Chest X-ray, PA view. Patient: 37 years old, sex M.
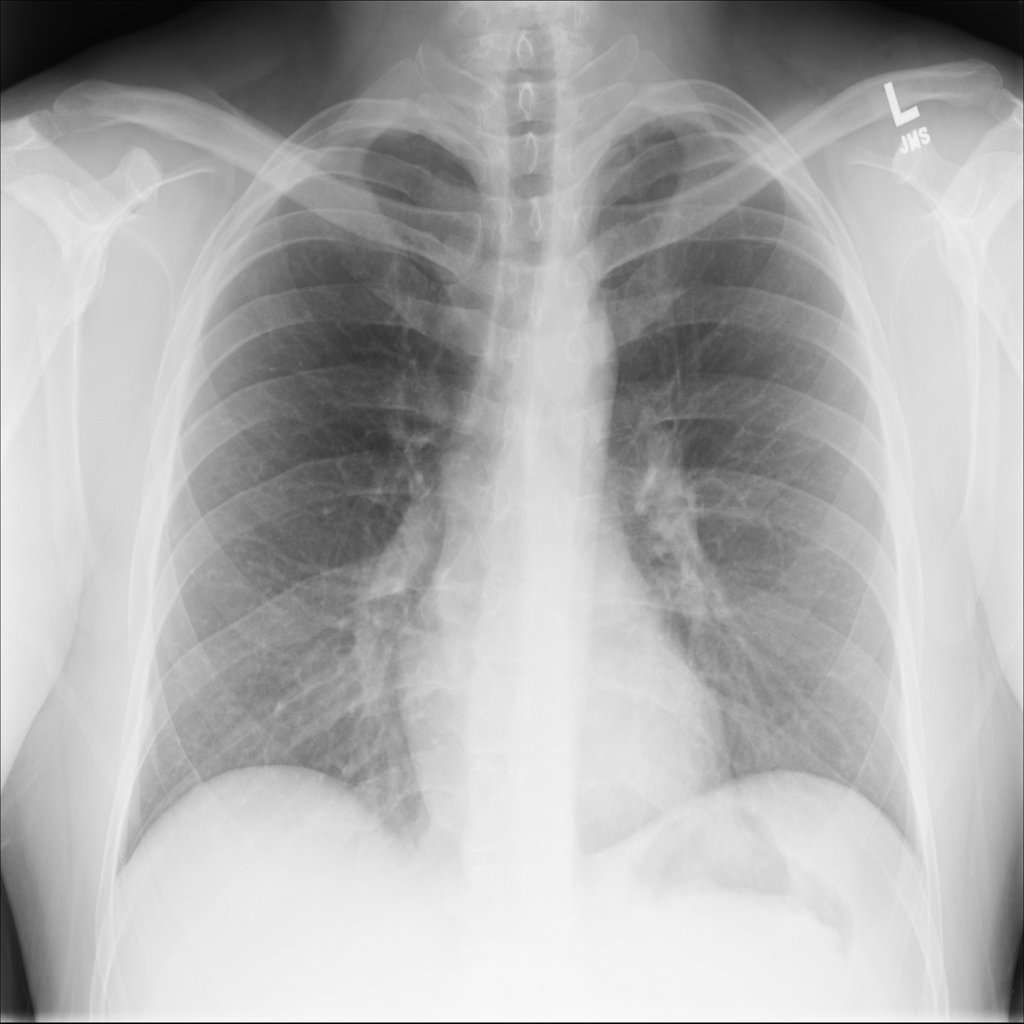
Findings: No Finding